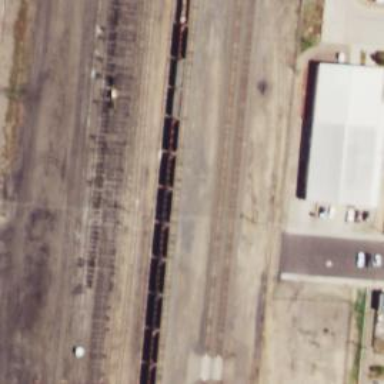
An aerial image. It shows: Railway siding with rails.